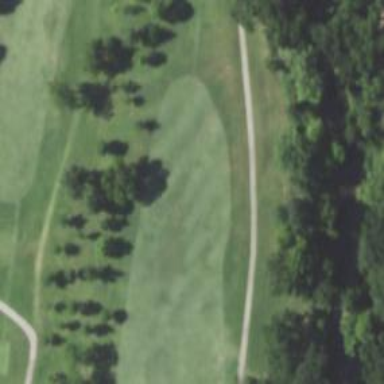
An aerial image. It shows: Grassy area designated as golf fairway.